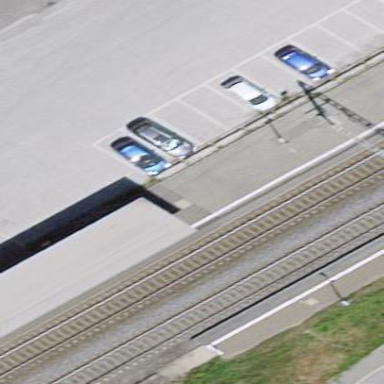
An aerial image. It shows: Parking area with surface.